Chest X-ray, AP view. Patient: 46 years old, sex M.
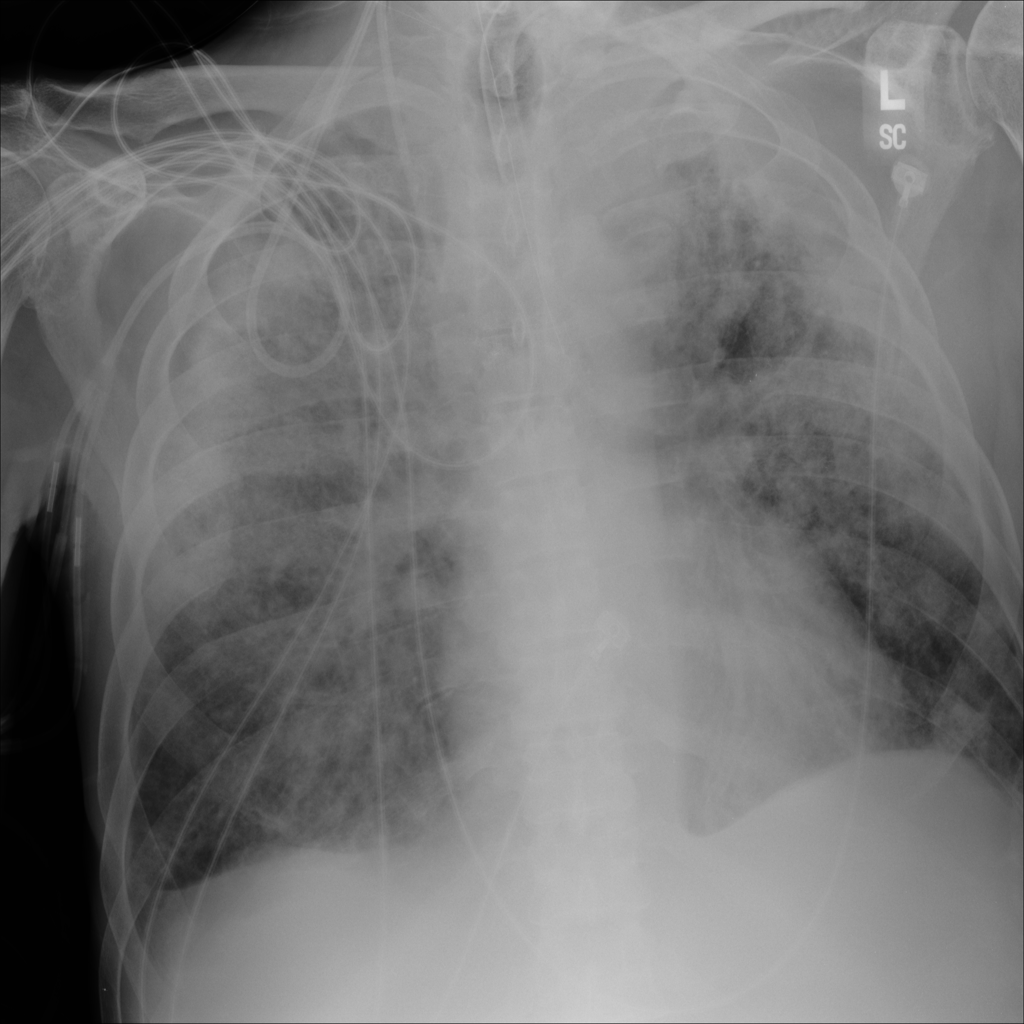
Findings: No Finding